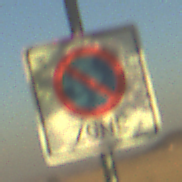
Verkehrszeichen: BeginnEingeschraenktesHalteverbotZone
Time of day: SunriseSunset
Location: Outdoor (Nature)
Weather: Clear
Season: NotSpecified
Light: Natural